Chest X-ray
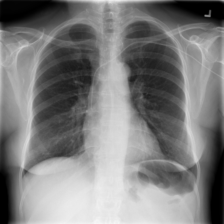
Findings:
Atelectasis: negative
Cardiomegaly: negative
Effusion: negative
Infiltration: negative
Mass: negative
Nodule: negative
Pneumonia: negative
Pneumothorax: negative
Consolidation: negative
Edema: negative
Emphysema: negative
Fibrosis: negative
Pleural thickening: negative
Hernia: negative